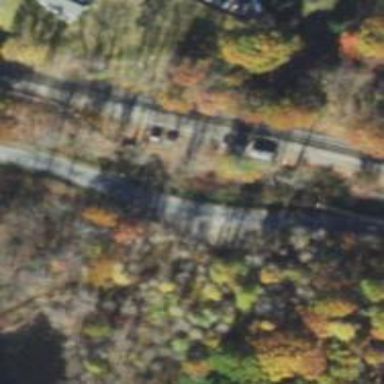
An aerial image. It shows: Outdoor signal box located at the railway.